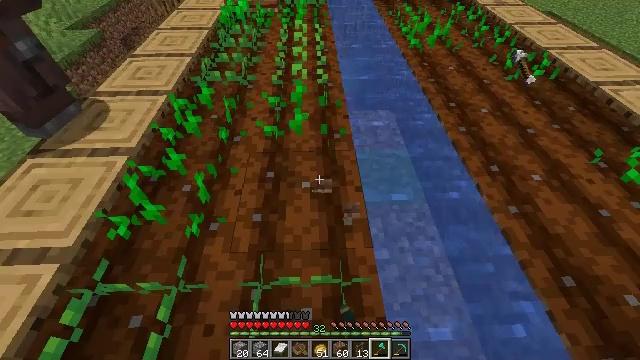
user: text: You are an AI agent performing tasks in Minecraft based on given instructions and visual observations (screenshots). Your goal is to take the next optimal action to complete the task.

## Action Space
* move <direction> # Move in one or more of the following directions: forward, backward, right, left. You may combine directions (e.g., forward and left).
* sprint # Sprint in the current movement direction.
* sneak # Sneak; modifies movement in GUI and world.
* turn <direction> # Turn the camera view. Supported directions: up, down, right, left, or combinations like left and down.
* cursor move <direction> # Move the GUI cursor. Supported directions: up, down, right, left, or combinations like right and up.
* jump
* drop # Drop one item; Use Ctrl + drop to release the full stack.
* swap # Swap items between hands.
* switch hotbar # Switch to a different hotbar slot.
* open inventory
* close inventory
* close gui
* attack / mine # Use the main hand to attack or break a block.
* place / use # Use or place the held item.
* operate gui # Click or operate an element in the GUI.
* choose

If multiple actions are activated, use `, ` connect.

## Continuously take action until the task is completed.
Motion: motion action
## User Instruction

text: Gather potatoes by left-clicking.
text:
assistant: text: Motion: no_op